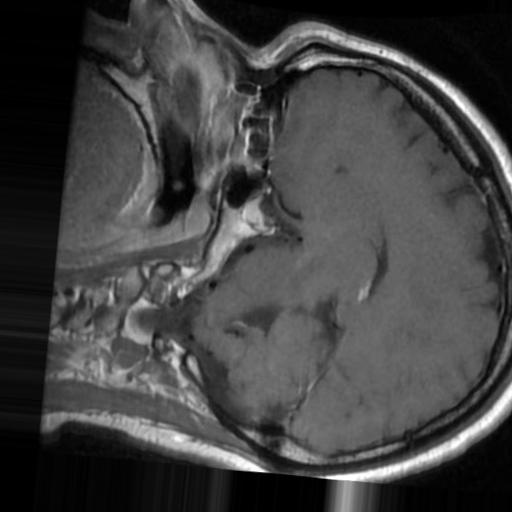
Label: brain_tumor